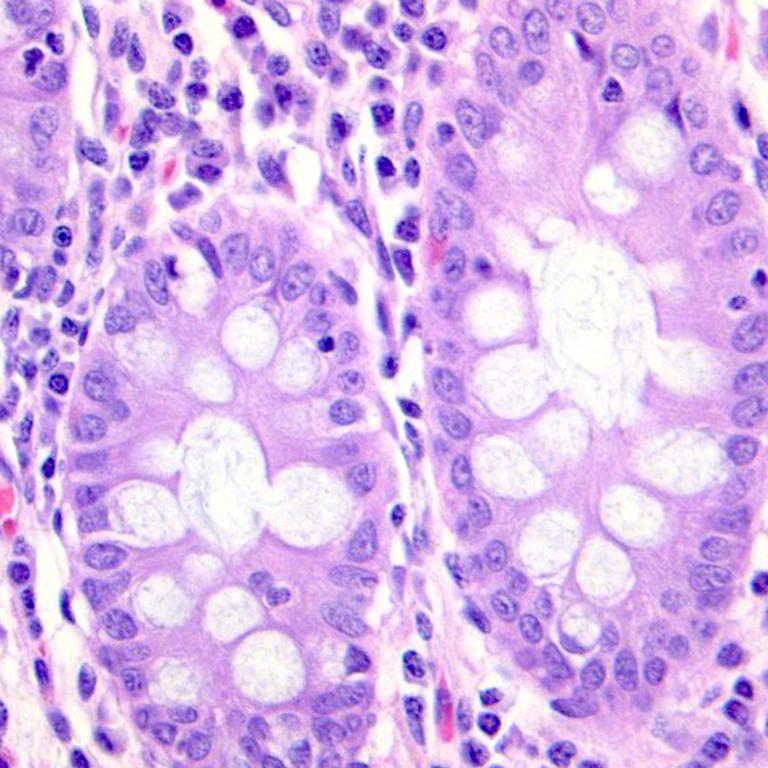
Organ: colon
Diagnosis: benign